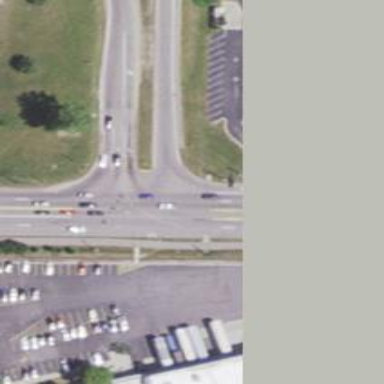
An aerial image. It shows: Primary highway.